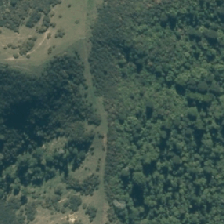
Land cover: manuka_kanuka